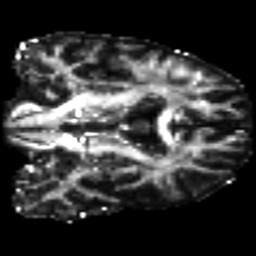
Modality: FA
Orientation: coronal
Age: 48
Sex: male
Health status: ill
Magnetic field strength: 3 T
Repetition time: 8.4 s
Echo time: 0.0926 s